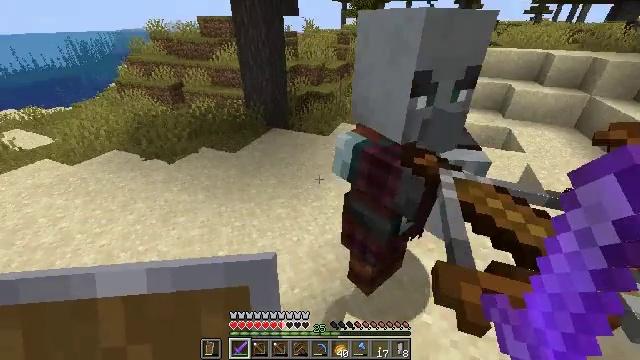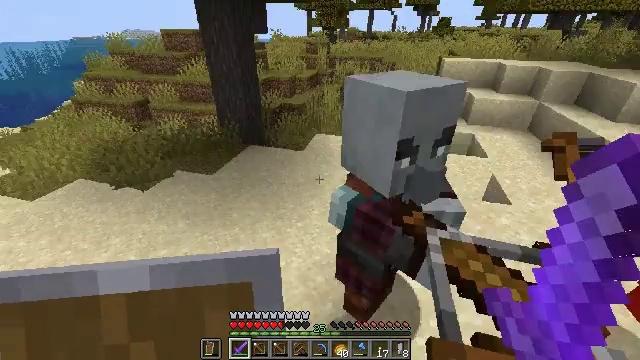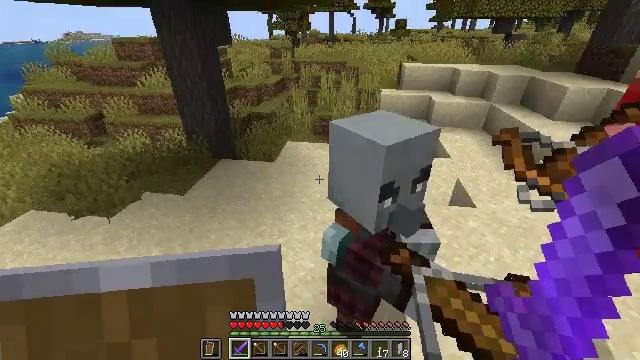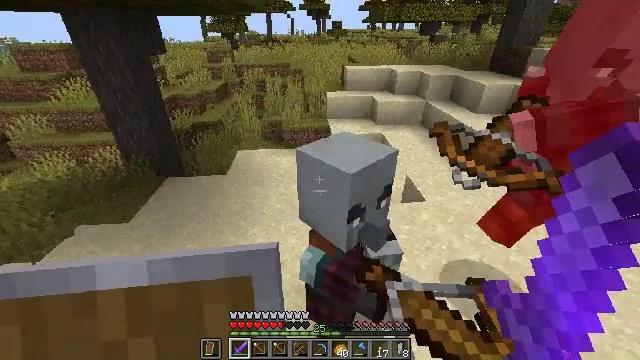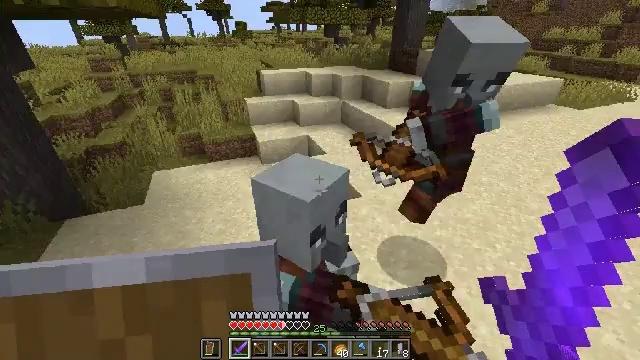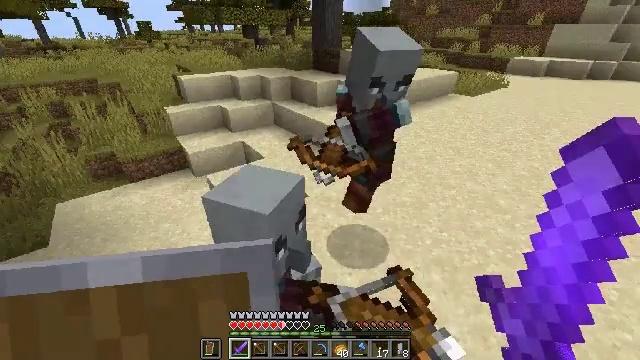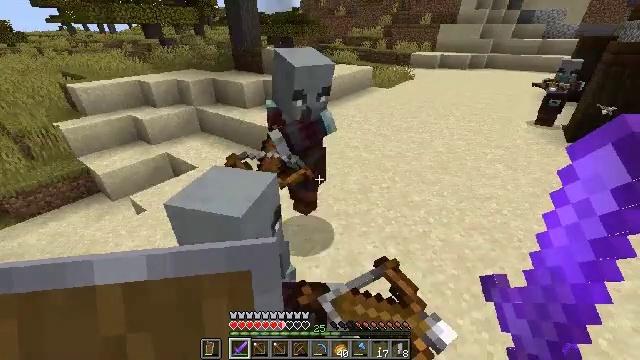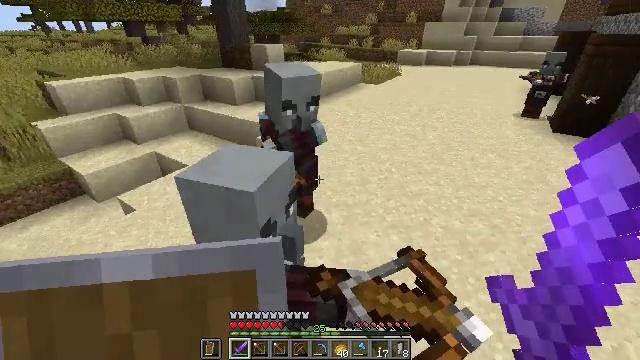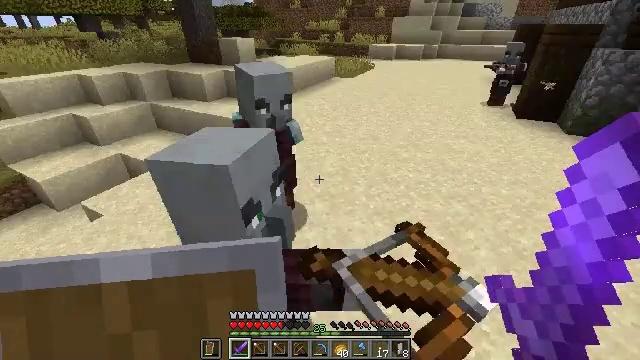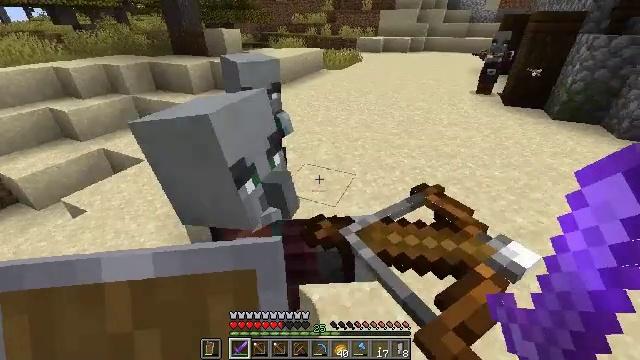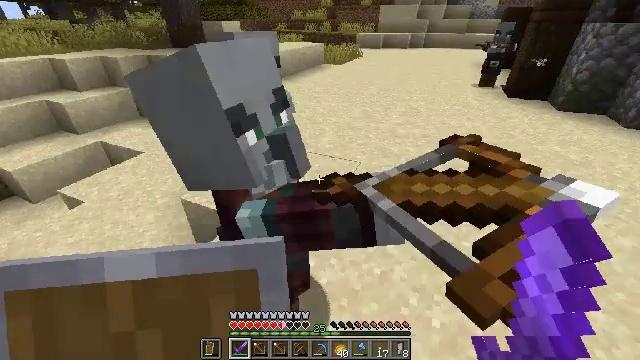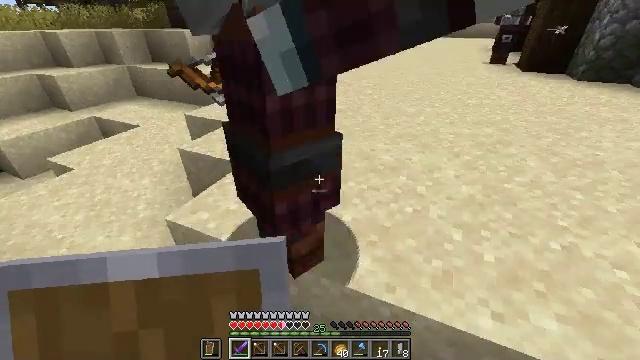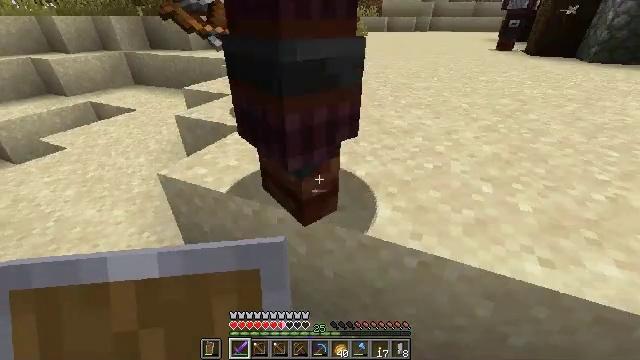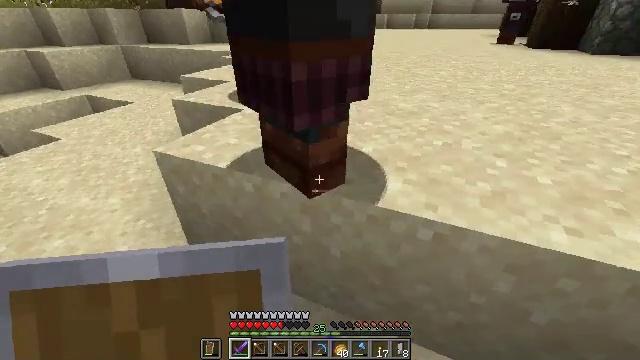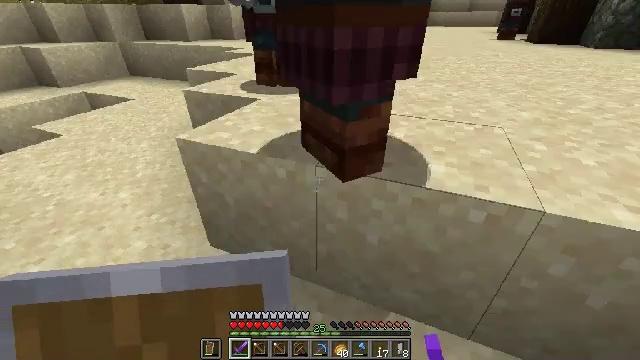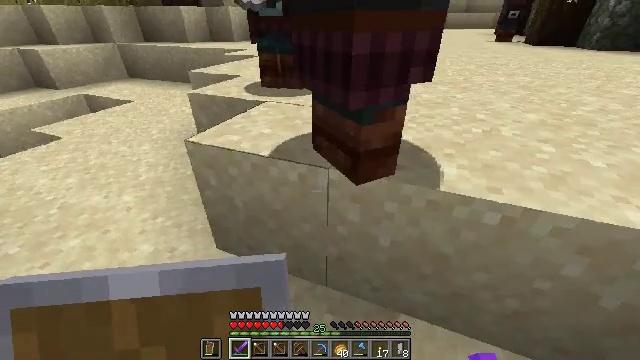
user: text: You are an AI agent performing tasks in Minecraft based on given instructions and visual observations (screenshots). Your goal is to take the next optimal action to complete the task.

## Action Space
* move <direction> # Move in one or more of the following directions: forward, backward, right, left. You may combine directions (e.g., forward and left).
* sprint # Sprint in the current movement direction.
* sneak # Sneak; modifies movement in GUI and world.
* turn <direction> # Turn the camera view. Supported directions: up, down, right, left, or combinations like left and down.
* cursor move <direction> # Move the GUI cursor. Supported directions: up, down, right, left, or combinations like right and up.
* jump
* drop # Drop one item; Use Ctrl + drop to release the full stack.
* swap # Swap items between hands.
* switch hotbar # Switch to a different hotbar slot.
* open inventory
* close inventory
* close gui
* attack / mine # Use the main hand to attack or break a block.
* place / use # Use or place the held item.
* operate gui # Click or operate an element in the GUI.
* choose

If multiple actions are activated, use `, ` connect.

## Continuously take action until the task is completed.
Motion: motion action
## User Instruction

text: Kill a pillager.
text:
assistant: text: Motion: move forward and move left, turn right, jump
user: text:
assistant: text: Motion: move forward and move left, turn right, jump
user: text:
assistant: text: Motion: move forward and move left, turn right, jump
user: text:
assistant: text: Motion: move forward and move left, turn right, jump
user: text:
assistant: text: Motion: move forward and move left, turn right, jump
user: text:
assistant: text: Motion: move forward and move left, turn right, jump
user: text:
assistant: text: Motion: move forward and move left, turn right, jump
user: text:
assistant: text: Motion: move forward, turn right, jump
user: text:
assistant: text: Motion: turn right, attack / mine
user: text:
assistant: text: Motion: attack / mine
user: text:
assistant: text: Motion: attack / mine
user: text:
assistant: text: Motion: attack / mine
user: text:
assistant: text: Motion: no_op
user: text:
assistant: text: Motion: move left, turn right
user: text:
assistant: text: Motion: move left
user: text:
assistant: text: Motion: move left
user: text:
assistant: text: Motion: move left
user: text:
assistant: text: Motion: move left
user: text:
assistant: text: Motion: move left, turn right
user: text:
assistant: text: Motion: move left
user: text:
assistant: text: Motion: move left
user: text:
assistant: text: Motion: move left
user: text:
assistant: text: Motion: move forward and move left, turn right and up
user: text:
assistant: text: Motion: move forward and move left, turn right and up
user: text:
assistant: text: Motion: move forward and move left, turn right
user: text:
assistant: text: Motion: move forward and move left, turn right
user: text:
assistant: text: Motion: move forward and move left, turn right
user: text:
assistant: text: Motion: move forward and move left, turn right
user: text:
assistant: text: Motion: move forward and move left, turn right
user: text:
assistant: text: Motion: move forward and move left, turn right